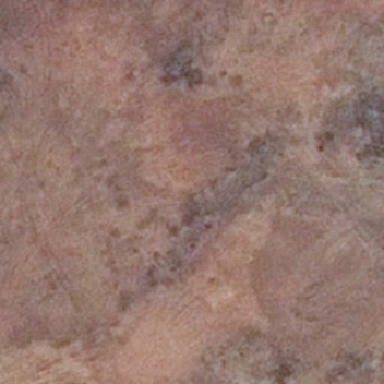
A vast expanse of bare plant-free land .